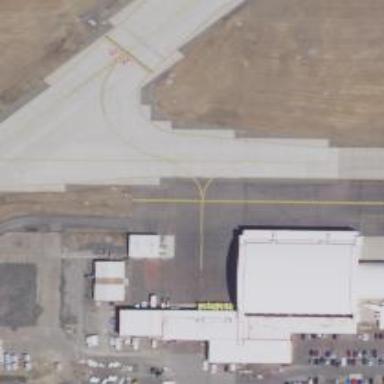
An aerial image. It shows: Image of taxiway at airport.